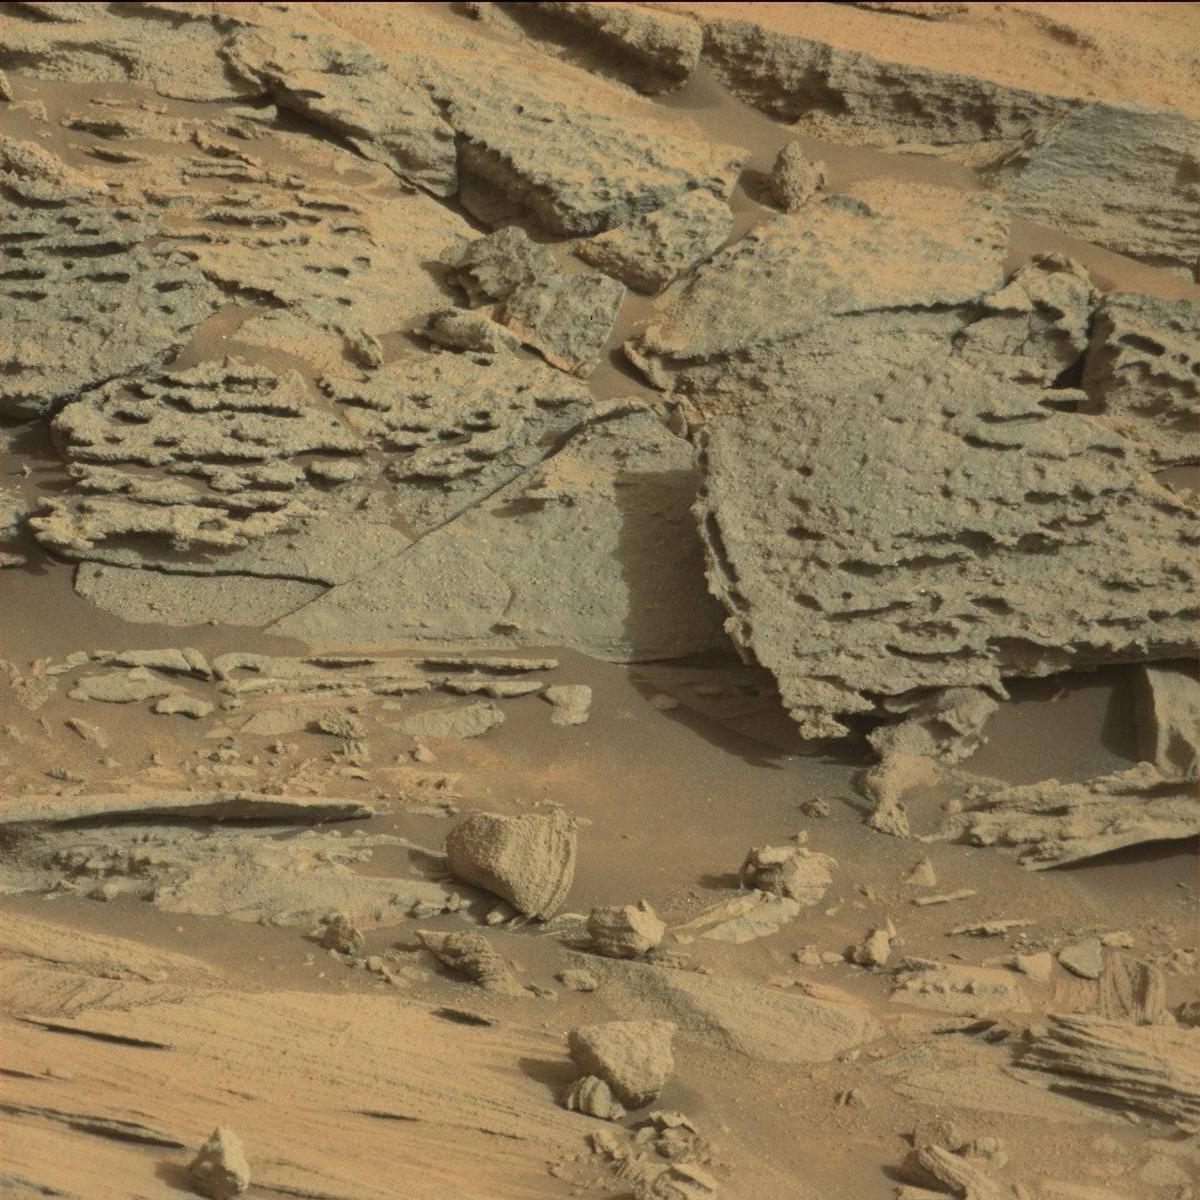
Terrain classes present: Bedrock, Rock, Sand / Soil